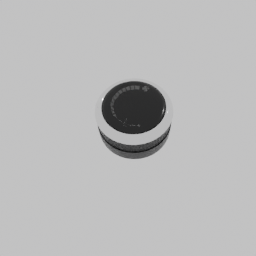
Label: electronics